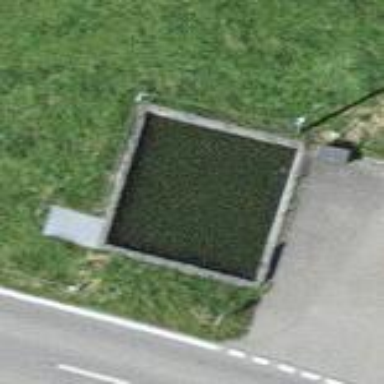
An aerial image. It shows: Reservoir with water in it. The reservoir serves as emergency water tank and is formed naturally.